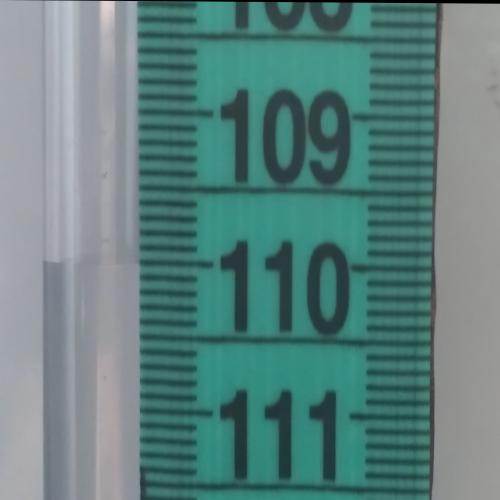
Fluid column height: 110.0 cm